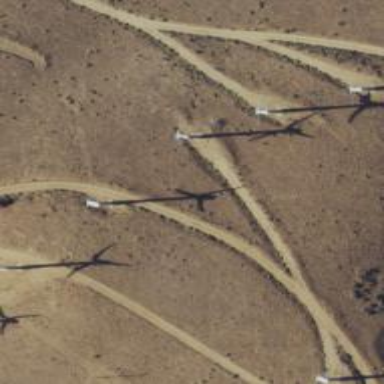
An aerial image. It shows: Wind generator using wind turbines of horizontal axis.